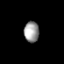
Tissue: prostate
Cell type: Myeloid cells
Senescence score: 0.8703
Nuclear area (px): 306
Mean DAPI intensity: 153.248